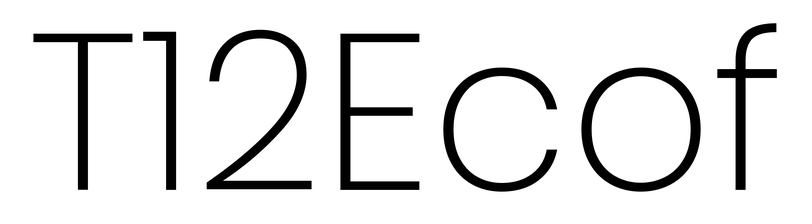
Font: Poppins-ExtraLight